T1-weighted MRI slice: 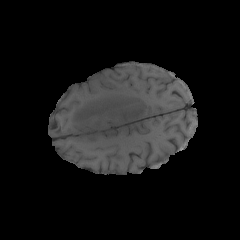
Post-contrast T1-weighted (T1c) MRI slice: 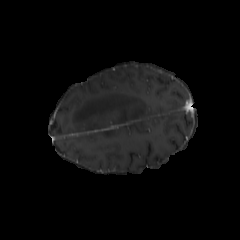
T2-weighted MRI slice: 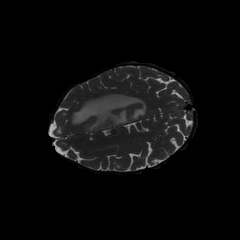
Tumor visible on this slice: yes